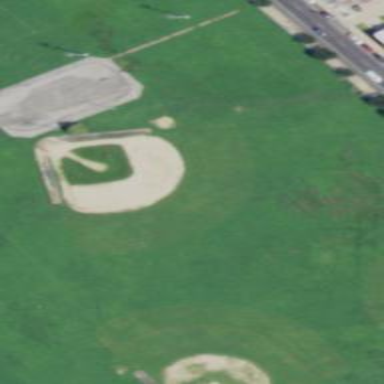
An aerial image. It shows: Baseball pitch for leisure and sports activities.